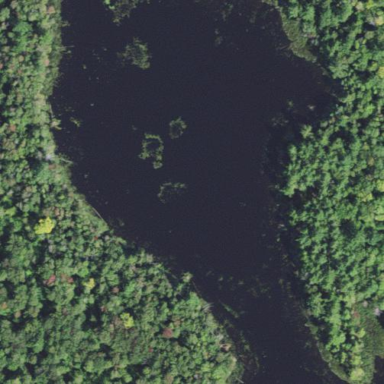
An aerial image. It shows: Serene lake surrounded by nature.